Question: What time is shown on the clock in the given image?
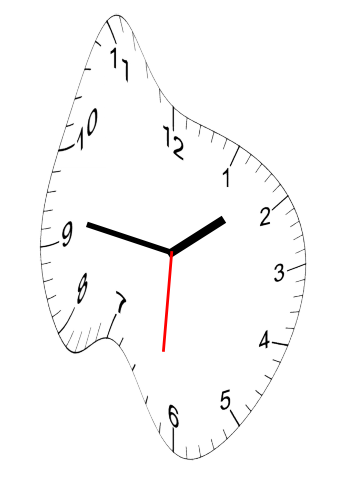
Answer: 01:46:31